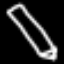
Label: pencil